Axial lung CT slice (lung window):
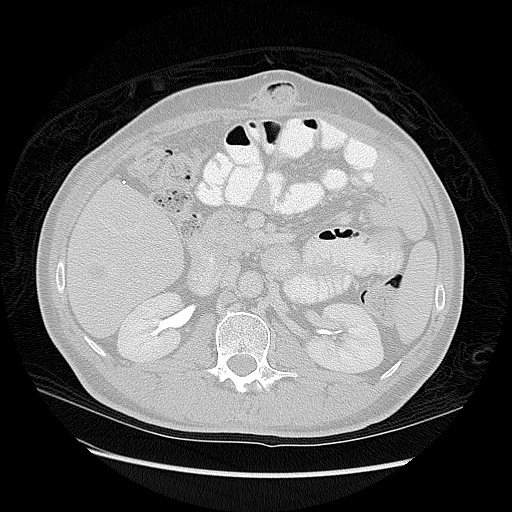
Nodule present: no